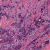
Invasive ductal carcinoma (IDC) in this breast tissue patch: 1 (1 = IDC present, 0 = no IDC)